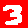
Digit: 3